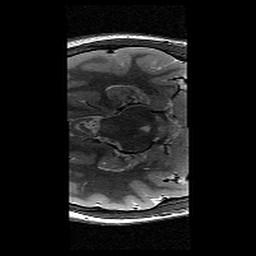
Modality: T2w
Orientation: axial
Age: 14
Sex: female
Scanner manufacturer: siemens
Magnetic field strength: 3 T
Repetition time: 9.23 s
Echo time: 0.067 s